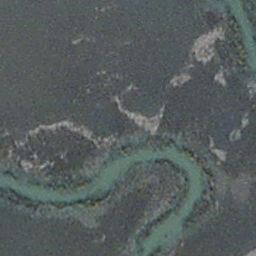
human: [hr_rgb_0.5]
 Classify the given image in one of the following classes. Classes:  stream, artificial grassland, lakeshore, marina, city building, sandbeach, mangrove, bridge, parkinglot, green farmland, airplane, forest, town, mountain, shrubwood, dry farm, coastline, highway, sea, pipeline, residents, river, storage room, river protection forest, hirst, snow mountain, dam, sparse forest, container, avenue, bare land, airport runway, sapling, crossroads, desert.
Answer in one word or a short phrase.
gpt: stream